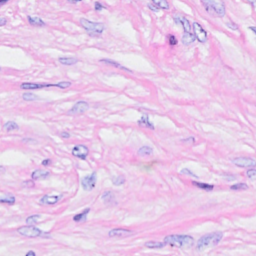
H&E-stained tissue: Breast